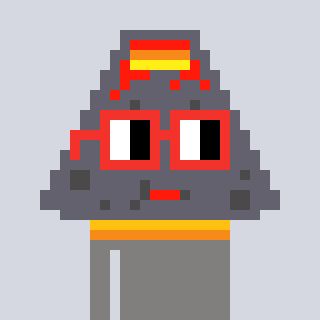
a pixel art character with square red glasses, a volcano-shaped head and a bluegrey-colored body on a cool background